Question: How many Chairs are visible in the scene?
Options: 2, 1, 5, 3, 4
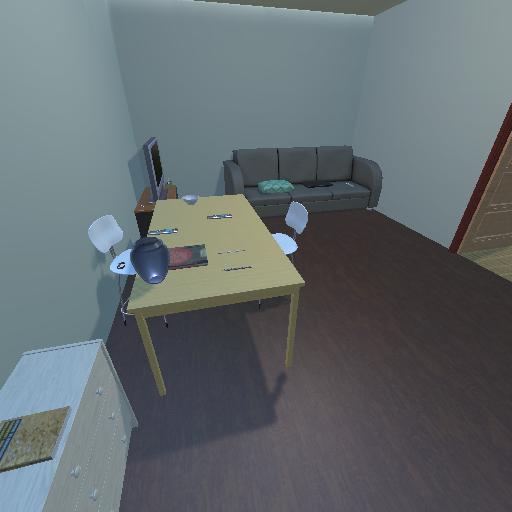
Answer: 2